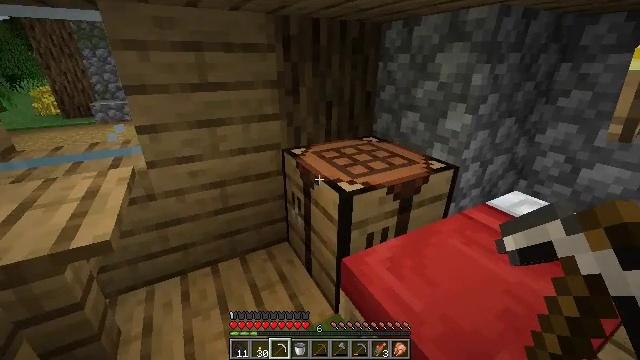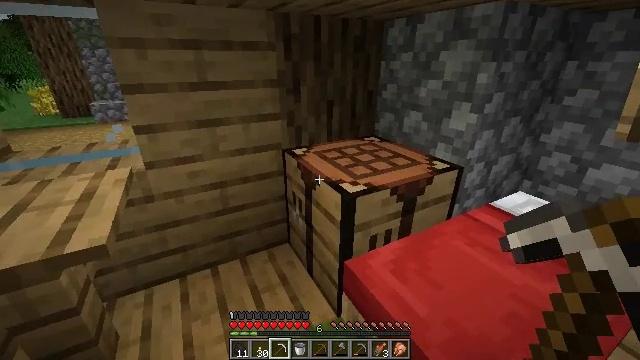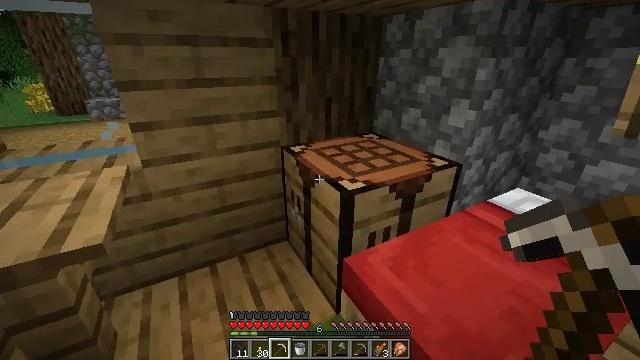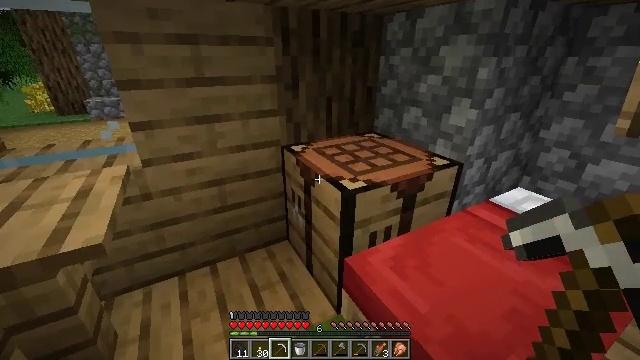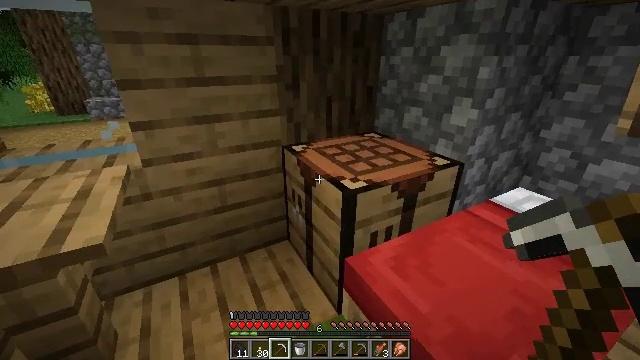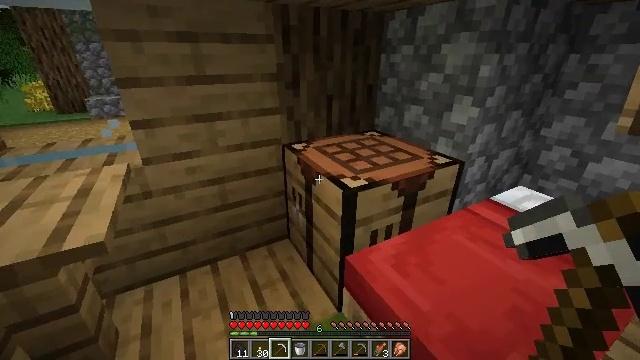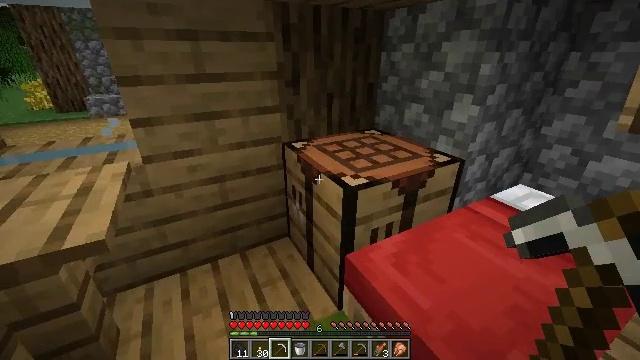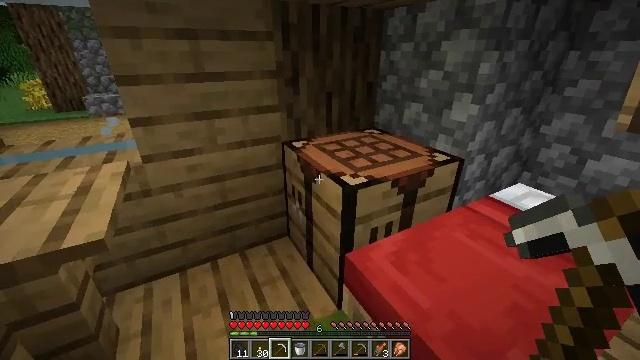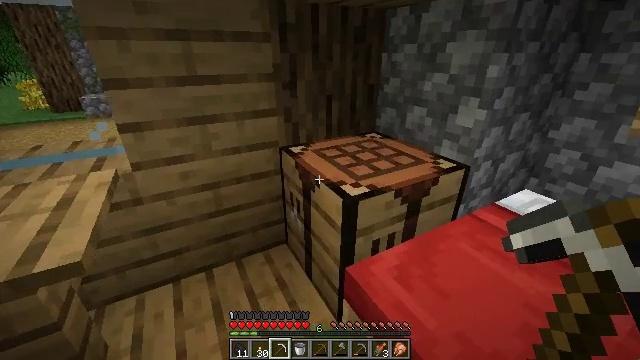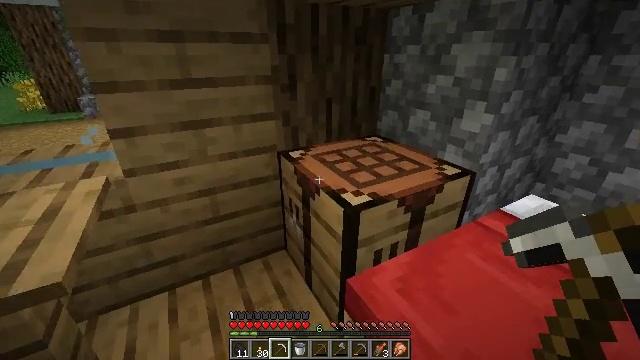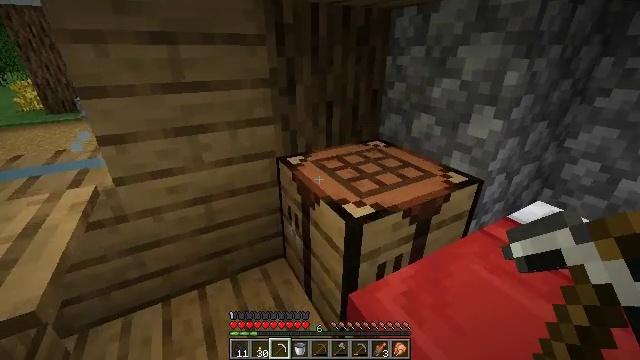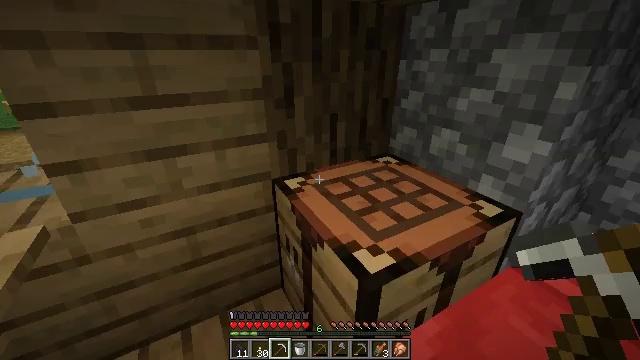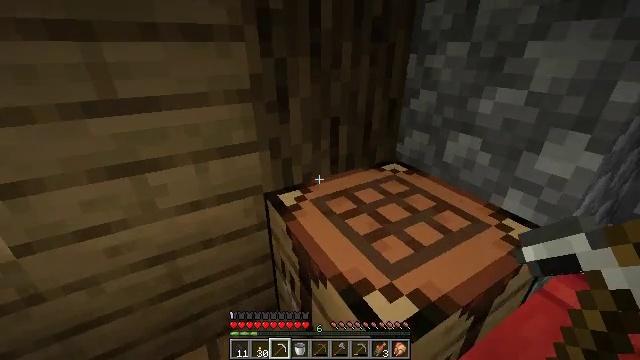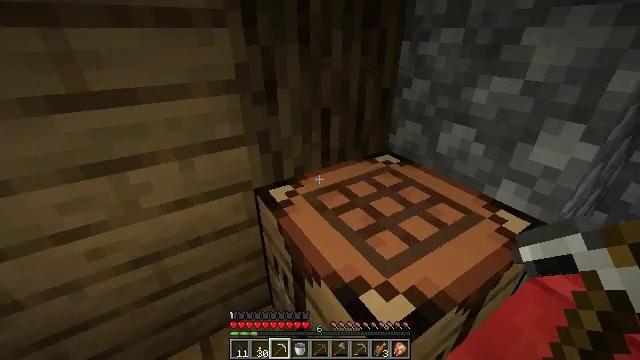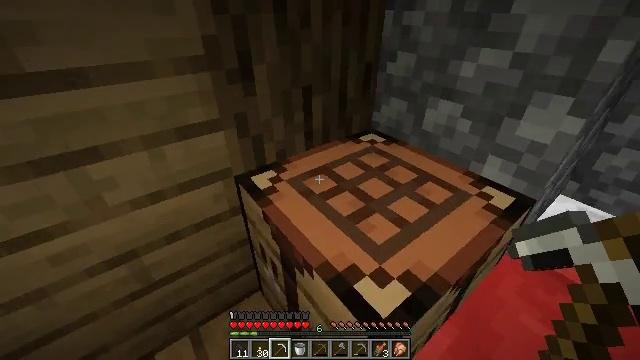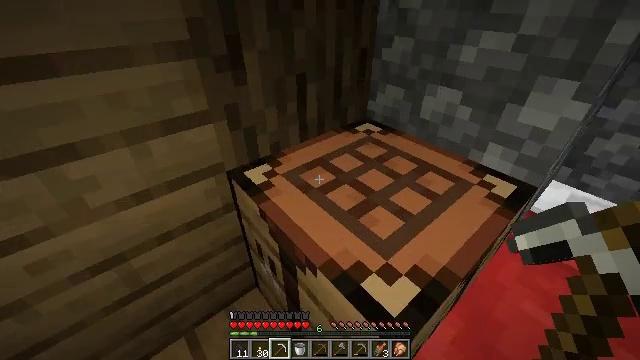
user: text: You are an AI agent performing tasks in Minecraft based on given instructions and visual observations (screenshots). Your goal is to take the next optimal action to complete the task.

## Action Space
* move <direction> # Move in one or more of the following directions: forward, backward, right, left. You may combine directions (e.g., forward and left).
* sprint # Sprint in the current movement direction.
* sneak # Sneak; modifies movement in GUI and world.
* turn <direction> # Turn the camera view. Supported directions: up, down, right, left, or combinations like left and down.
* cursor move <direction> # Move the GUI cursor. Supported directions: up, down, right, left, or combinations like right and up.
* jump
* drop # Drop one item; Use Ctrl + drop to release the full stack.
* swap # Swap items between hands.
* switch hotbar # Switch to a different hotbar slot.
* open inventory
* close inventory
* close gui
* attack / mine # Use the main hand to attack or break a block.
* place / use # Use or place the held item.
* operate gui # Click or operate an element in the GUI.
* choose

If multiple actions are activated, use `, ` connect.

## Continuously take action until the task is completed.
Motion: motion action
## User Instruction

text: Use the crafting table grid to form an iron chestplate shape.
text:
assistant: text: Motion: no_op
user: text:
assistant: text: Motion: no_op
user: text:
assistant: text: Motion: no_op
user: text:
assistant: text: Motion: no_op
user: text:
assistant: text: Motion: no_op
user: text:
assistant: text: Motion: no_op
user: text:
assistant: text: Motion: no_op
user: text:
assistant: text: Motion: move forward
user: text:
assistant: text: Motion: move forward
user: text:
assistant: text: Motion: move forward
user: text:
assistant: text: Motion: move forward
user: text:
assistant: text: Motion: move forward
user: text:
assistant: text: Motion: turn right and down
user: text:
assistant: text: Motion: turn right and down
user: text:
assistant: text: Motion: turn right and down
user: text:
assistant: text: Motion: turn right and down
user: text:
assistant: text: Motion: turn right and down
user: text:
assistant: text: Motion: turn right and down
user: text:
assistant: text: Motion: no_op
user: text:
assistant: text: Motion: use / place
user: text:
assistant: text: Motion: use / place
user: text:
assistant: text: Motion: use / place
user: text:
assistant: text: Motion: no_op
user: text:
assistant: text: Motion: no_op
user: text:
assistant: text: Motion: no_op
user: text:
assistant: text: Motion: no_op
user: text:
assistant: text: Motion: no_op
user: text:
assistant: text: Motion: cursor move right
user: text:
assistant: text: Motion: cursor move right
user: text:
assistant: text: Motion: cursor move up